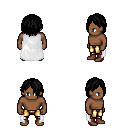
a pixel art fantasy rpg character, male body template, human, dark skin, white cape, gold greaves, black bangs hairstyle, brown shoes, four views (front, back, left, right), 2x2 character sprite sheet, small pixel art, hard edges, no anti-aliasing